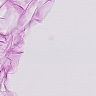
Metastatic tissue present: no